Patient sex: M
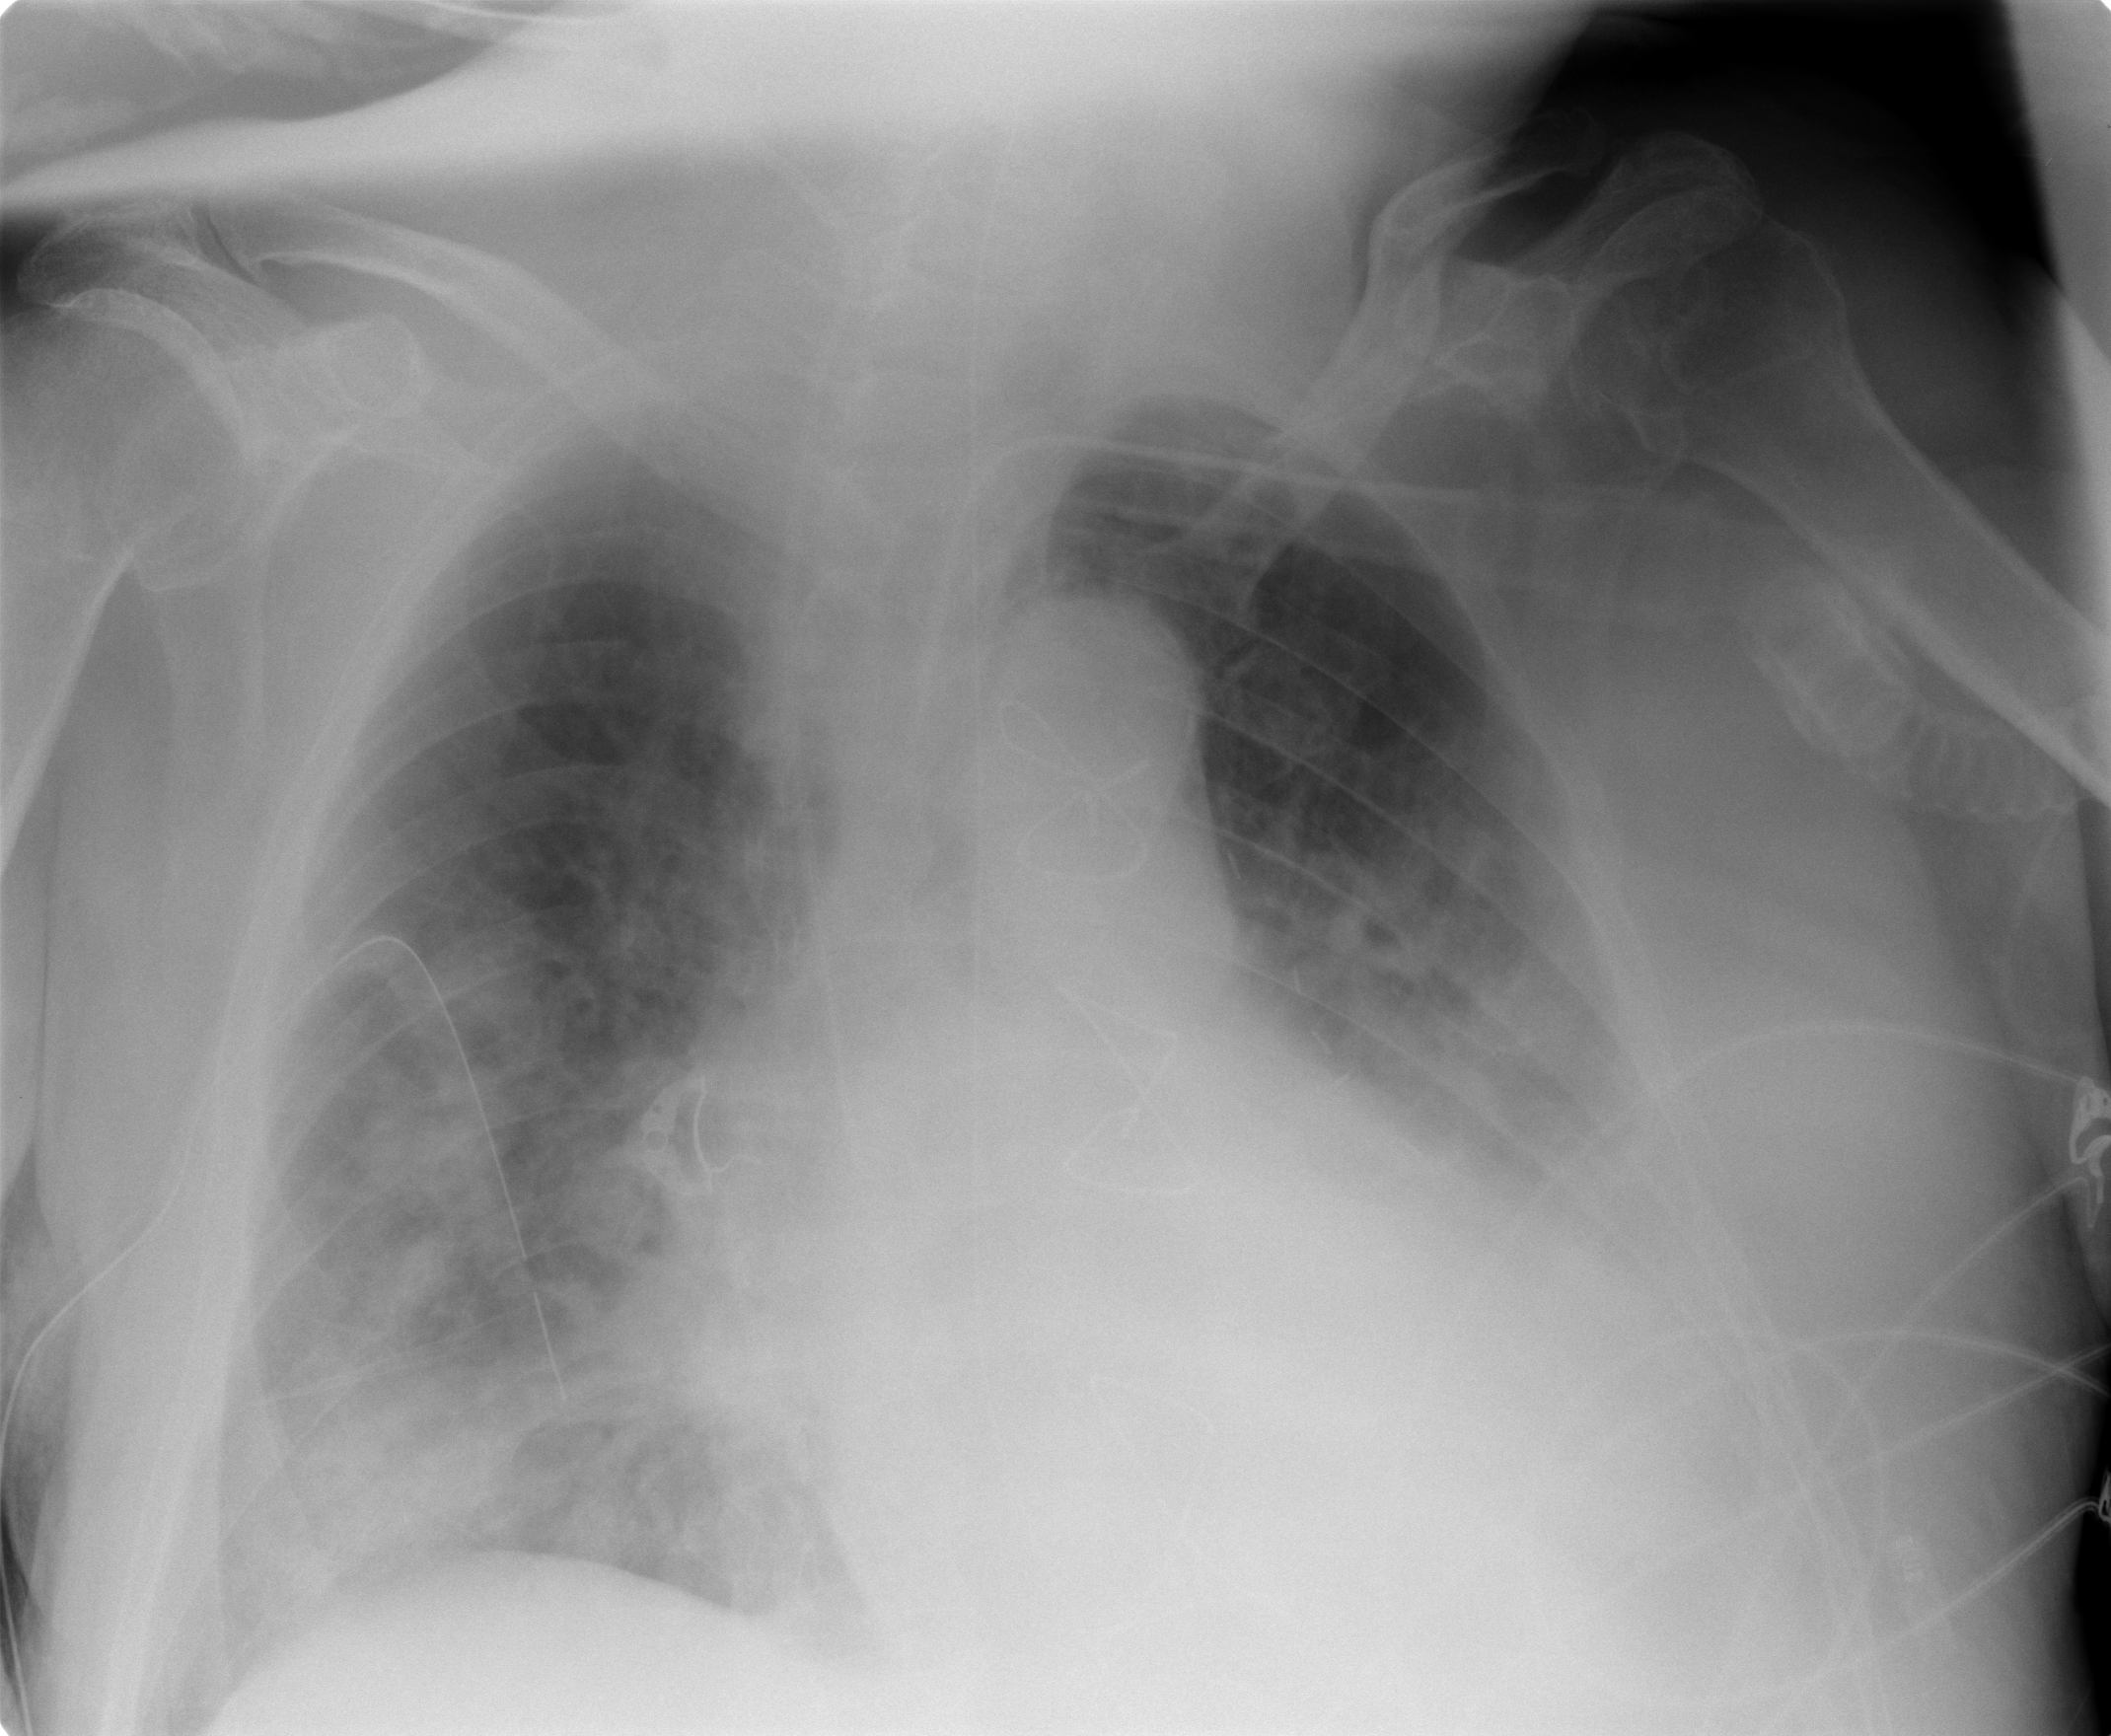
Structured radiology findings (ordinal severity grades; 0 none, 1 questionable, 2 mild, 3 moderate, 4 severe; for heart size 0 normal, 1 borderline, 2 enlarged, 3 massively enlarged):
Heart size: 1
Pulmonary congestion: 0
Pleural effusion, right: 2
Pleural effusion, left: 2
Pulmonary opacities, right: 1
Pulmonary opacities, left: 0
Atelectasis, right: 2
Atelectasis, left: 2